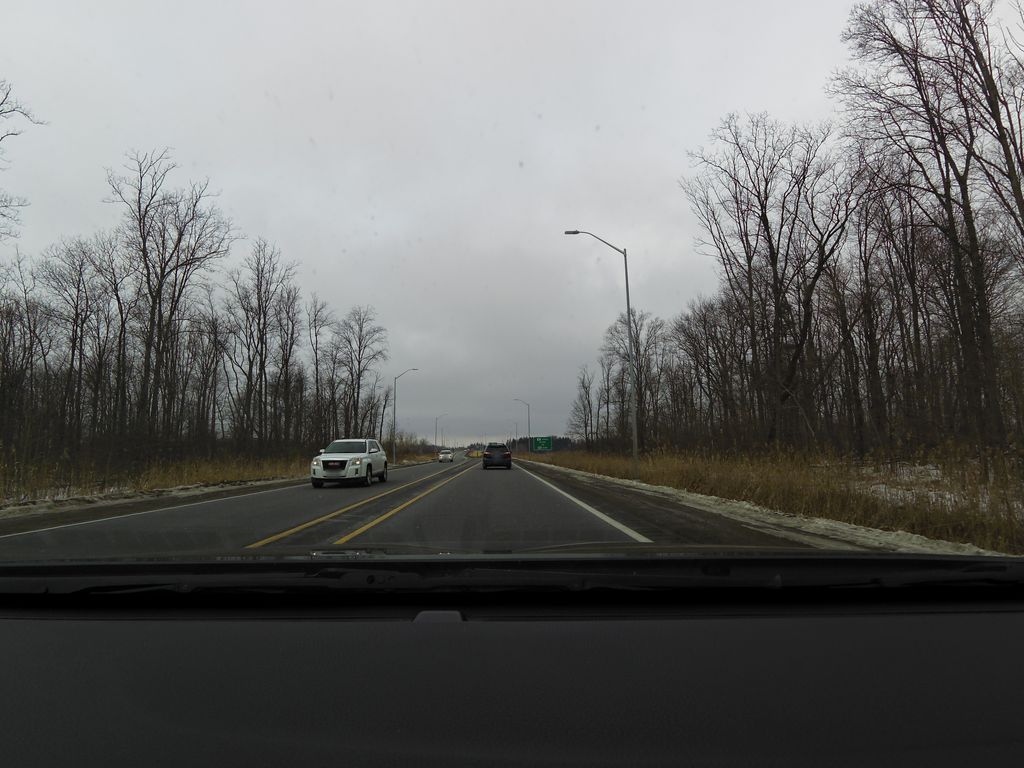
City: hamilton